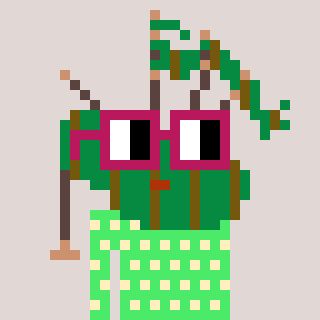
a pixel art character with square dark red glasses, a bagpipe-shaped head and a teal-colored body on a warm background